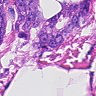
Metastatic tissue present: yes